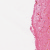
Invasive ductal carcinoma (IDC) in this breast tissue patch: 0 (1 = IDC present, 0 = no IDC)